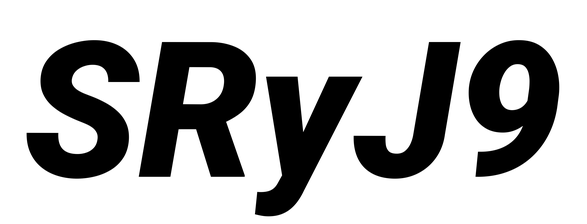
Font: Roboto-Italic_Black_Italic